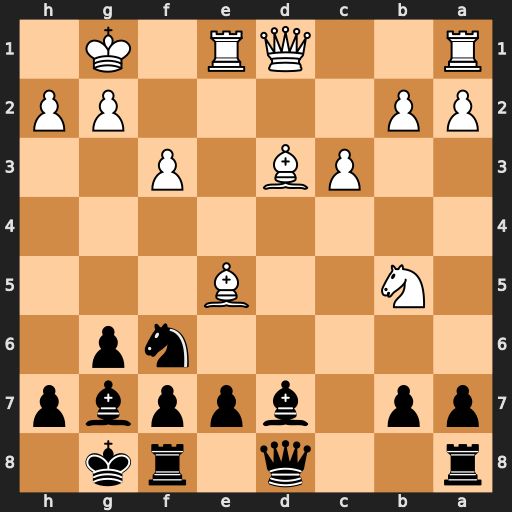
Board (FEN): r2q1rk1/pp1bppbp/5np1/1N2B3/8/2PB1P2/PP4PP/R2QR1K1
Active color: b
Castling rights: -
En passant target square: -
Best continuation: Bxb5 Bxb5 Qb6+